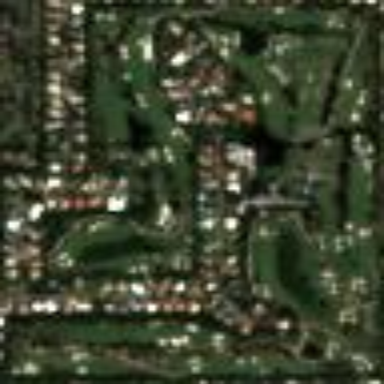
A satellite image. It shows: Golf course surrounded by greenery.